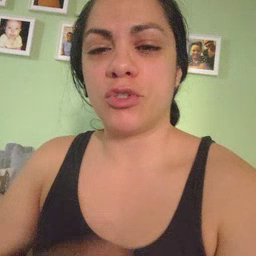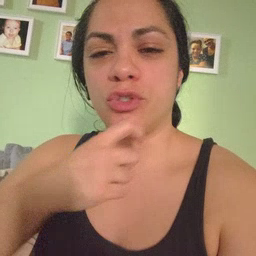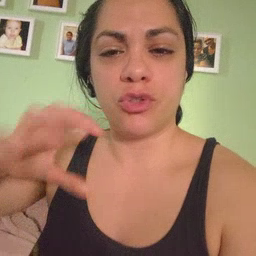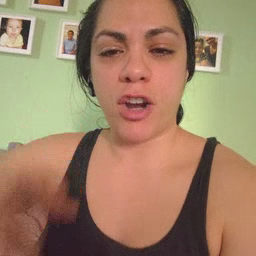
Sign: dryer